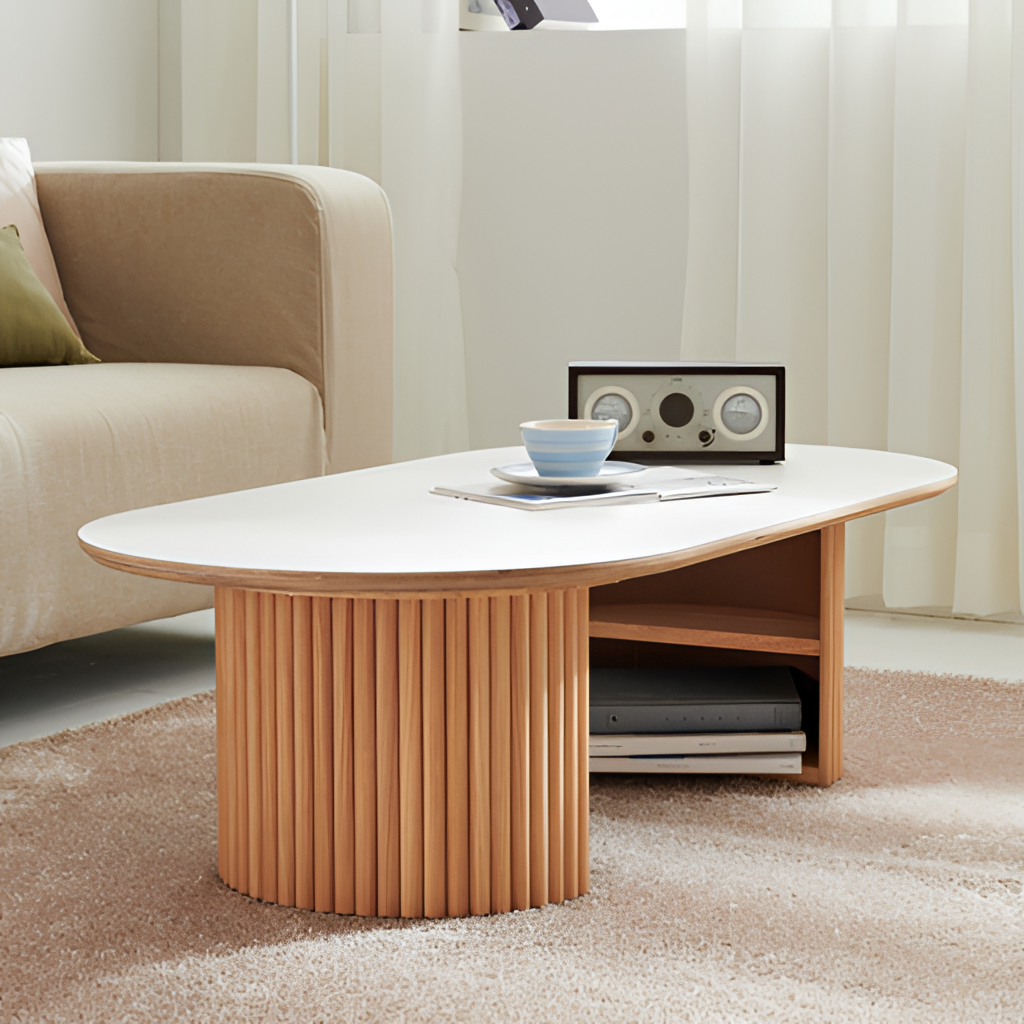
living room, white wood coffee table, modern, carpet flooring, with plush pattern, wallpaper